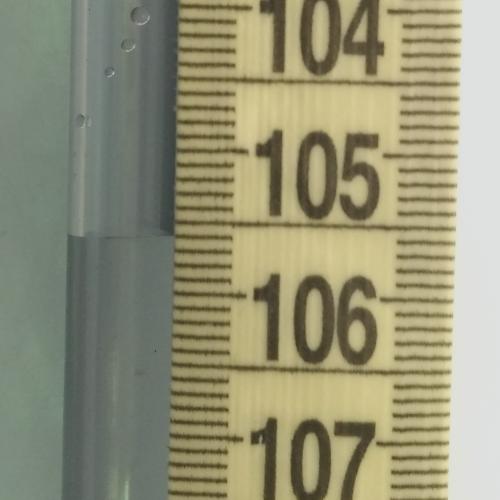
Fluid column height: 105.6 cm